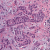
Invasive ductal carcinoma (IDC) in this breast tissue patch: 1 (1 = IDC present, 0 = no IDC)